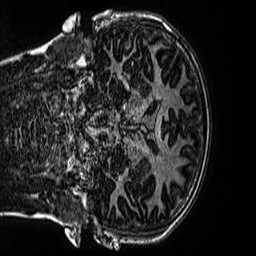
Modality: MP2RAGE
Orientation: coronal
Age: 12
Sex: male
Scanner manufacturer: siemens
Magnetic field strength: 3 T
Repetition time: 4 s
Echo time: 0.00299 s